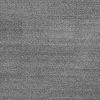
Atmospheric dust classification: dusty